Aerial crown-view tile of a tropical tree (Barro Colorado Island, Panama), acquired 20240813:
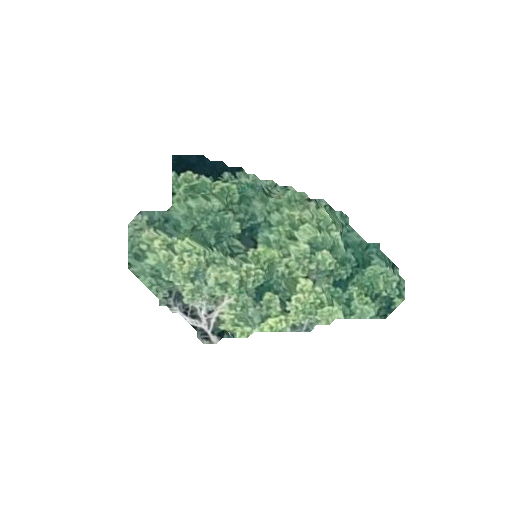
Species: Terminalia oblonga
GBIF accepted scientific name: Terminalia oblonga
Crown area: 50.495 m²